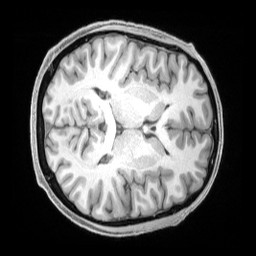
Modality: T1w
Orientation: axial
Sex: male
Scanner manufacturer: siemens
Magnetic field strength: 3 T
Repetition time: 2.4 s
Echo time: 0.00222 s